Interaction volume radius: 10 \u00c5
Interaction volume height: 30 \u00c5
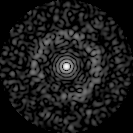
Disorder parameter: 0.8321